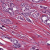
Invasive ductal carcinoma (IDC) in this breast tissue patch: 1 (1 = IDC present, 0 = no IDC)